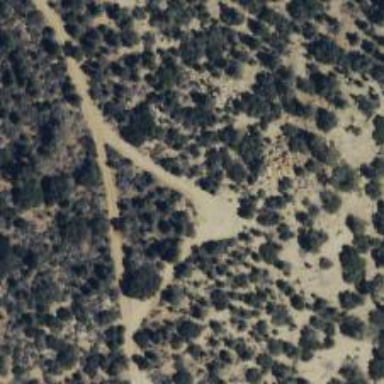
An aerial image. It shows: Path.